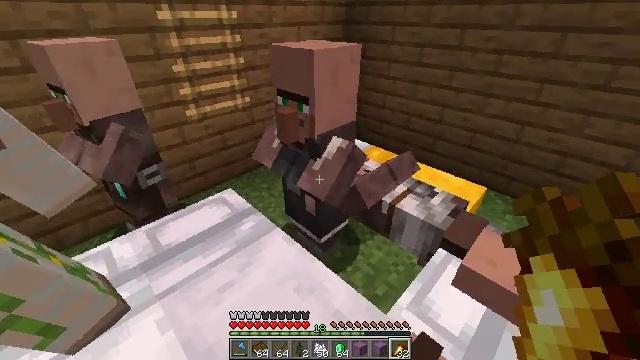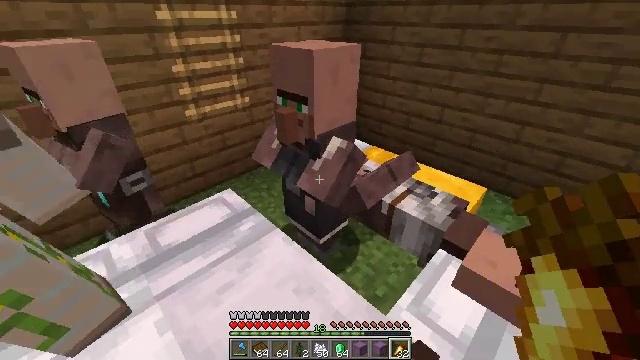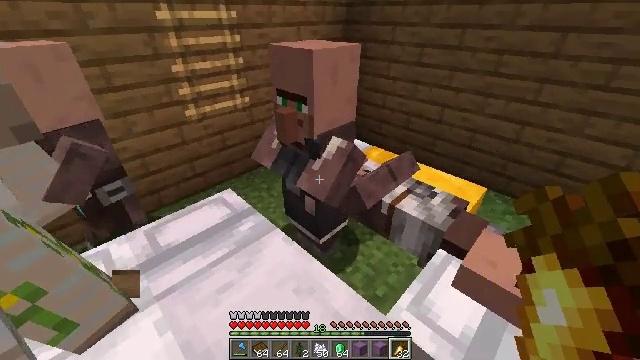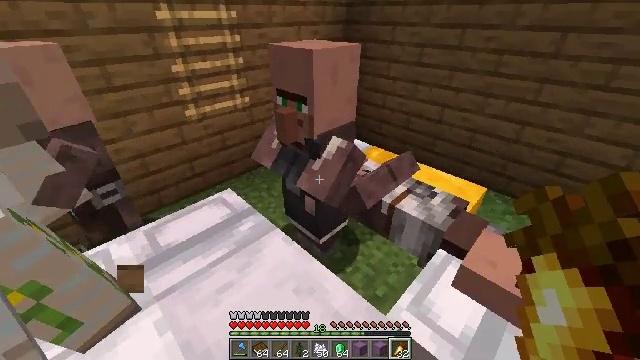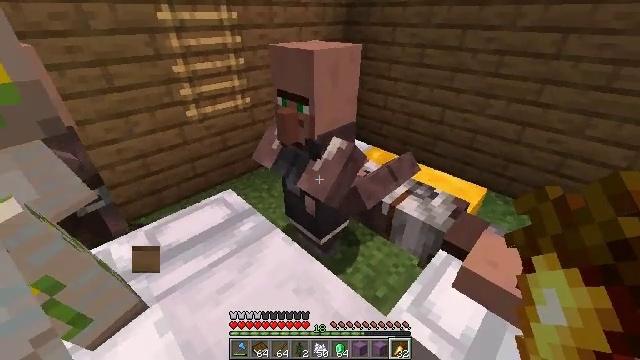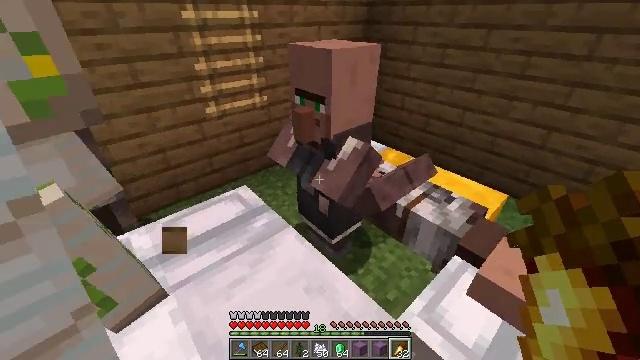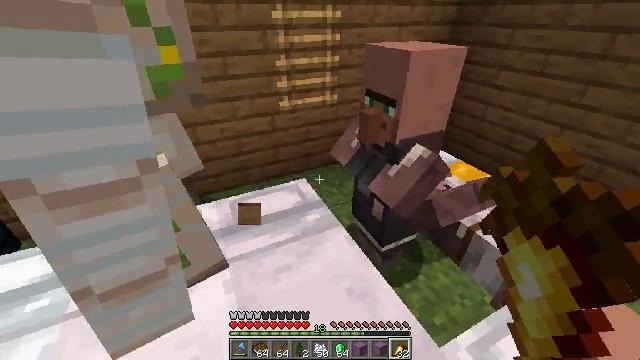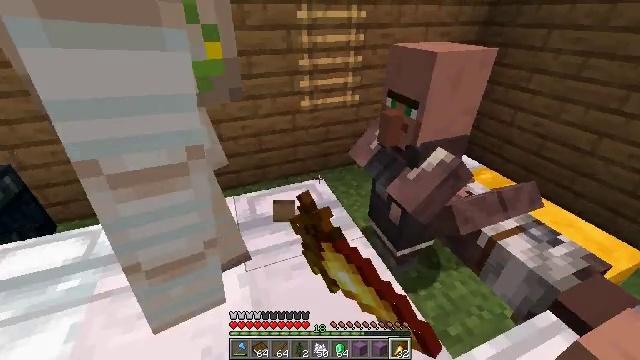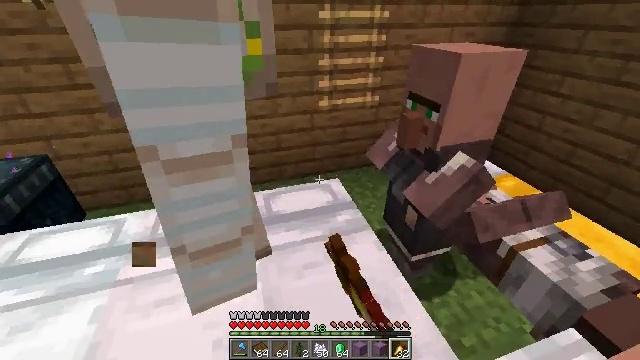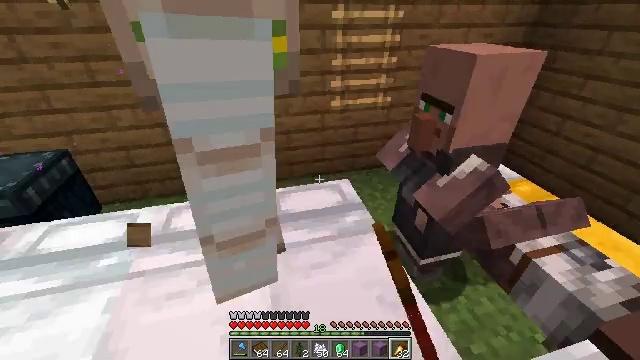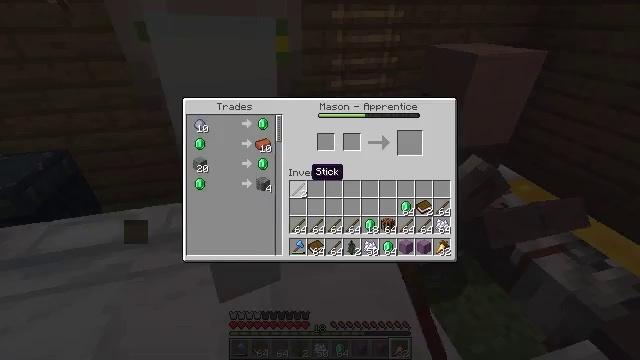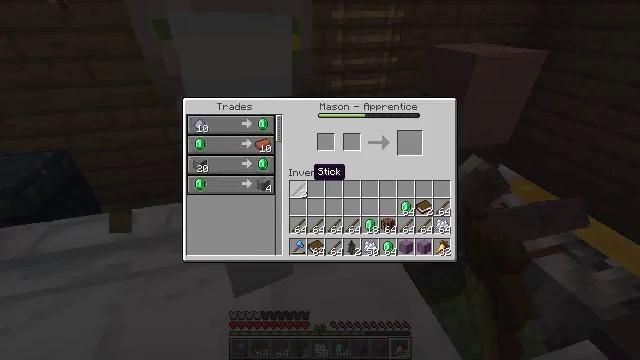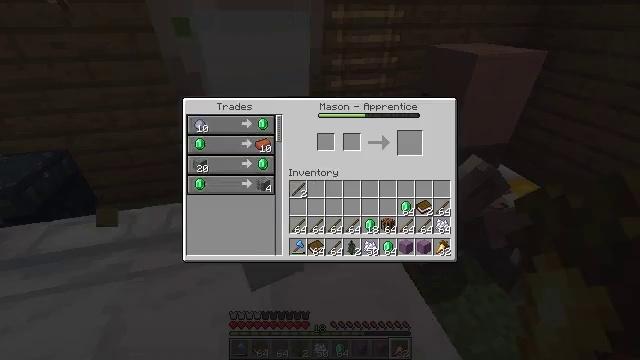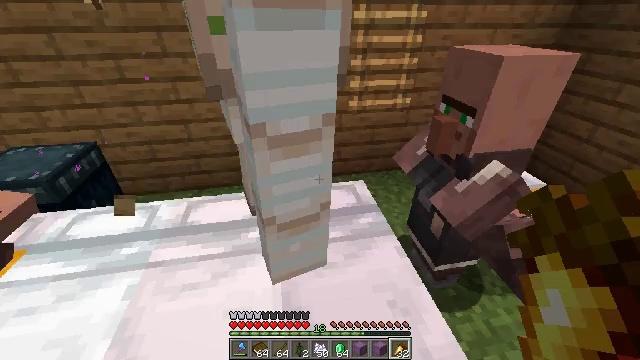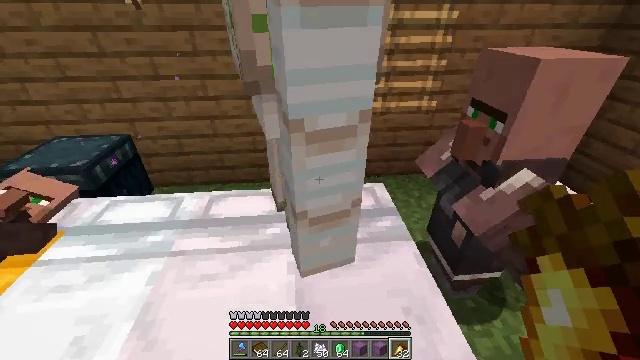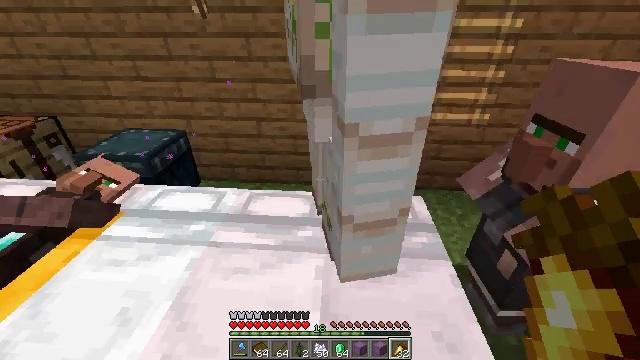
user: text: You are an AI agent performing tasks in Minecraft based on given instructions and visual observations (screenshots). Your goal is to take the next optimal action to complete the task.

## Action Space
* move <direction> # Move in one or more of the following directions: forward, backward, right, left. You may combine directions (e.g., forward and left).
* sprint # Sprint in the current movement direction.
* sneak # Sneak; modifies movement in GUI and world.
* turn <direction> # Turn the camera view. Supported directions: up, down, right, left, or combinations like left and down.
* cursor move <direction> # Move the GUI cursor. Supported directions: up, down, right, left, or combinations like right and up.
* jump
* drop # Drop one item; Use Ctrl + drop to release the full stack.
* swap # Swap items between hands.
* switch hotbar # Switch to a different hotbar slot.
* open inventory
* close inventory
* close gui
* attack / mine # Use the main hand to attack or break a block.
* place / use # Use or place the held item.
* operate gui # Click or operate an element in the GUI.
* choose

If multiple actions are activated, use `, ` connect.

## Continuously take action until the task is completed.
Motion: motion action
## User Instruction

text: Obtain diamond leggings by crafting with diamonds.
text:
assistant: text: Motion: no_op
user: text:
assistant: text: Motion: no_op
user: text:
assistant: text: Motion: no_op
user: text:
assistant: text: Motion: no_op
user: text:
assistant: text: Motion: turn left, use / place
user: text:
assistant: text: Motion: turn left, use / place
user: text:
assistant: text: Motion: turn left
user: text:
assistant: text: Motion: turn left
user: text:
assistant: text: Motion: turn left
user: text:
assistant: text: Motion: cursor move left
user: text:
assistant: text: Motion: no_op
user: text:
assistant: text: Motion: cursor move left
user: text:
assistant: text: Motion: cursor move left, close inventory
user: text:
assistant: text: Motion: turn left, close inventory
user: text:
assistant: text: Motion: turn left and up, close inventory
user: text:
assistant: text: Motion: turn left
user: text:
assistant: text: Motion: move forward
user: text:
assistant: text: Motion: move forward
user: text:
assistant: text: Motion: move forward
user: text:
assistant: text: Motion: move forward, turn left and up
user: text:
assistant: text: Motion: move forward, turn up
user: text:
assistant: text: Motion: move forward, turn right and up
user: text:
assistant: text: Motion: turn right and up
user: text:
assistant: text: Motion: turn right
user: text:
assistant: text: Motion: no_op
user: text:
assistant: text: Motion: no_op
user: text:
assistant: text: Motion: turn right
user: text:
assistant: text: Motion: move left, turn right and down
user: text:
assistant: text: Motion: move left, turn right and down
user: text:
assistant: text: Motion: move left, turn right and down